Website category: movie
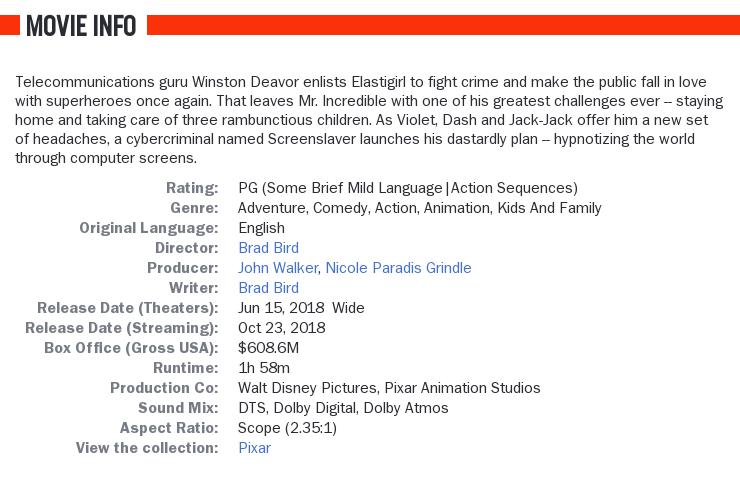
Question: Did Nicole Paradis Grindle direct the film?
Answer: no

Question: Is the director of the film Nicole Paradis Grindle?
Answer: no

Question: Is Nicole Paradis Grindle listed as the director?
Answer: no

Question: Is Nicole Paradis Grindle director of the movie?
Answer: no

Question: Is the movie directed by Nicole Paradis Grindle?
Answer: no

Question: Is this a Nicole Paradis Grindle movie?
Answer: no

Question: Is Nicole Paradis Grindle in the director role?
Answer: no

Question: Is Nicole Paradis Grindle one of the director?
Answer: no

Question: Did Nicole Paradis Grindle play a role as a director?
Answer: no